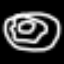
Label: donut